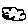
Label: cloud